Question: I am very new to Python, I searched a lot but I could not find the solution. I want to parse the following xml file to a csv file.
'''
<List>
<item>
<id>5939c5e20d82880efce93933</id>
<sensorEvents>
<sensorEvents>
<avgSped>48.55647532226298</avgSped>
<completed>true</completed>
</sensorEvents>
<sensorEvents>
<avgSped>39.53368357145088</avgSped>
<completed>true</completed>
</sensorEvents>
<sensorEvents>
<avgSped>41.41160105233052</avgSped>
<completed>true</completed>
</sensorEvents>
</sensorEvents>
</item>
.
.
.
.
</List>
'''
The code that I wrote is this:
'''
import xml.etree.ElementTree as ET
import csv
tree = ET.parse("my_xml_file.xml")
root = tree.getroot()
f = open('my_csv_file.csv', 'w')
csvwriter = csv.writer(f)
head = ['ID','avgSped','completed']
csvwriter.writerow(head)
for Item in root.findall('item'):
for Sensorevents in Item.findall('sensorEvents'):
row = []
id_ = Item.find('id').text
row.append(id_)
avgSped_ = Sensorevents.find('sensorEvents').find('avgSped').text
row.append(avgSped_)
completed_ = Sensorevents.find('sensorEvents').find('completed').text
row.append(completed_)
csvwriter.writerow(row)
f.close()
'''
And the result is this:

There are 3 sensorEvents but my code just captures the first one. How can I modify the code to read all of the sensorEvents?
Any help is really appreciated.
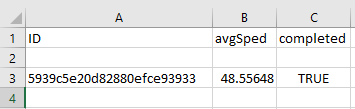
Answer: Since you have a '<sensorEvents>' tag containing 3 '<sensorEvents>', the first '<sensorEvents>' shadows the children '<sensorEvents>' in '<sensorEvents>'.
This means
'''
for Sensorevents in Item.findall('sensorEvents'):
'''
Will loop only once per
'''
<sensorEvents>
<sensorEvents>
<avgSped>48.55647532226298</avgSped>
<completed>true</completed>
</sensorEvents>
<sensorEvents>
<avgSped>39.53368357145088</avgSped>
<completed>true</completed>
</sensorEvents>
<sensorEvents>
<avgSped>41.41160105233052</avgSped>
<completed>true</completed>
</sensorEvents>
</sensorEvents>
'''
Then
'''
avgSped_ = Sensorevents.find('sensorEvents').find('avgSped').text
row.append(avgSped_)
completed_ = Sensorevents.find('sensorEvents').find('completed').text
'''
Gets the data for .
You should try
'''
for Item in root.findall('item'):
for root_Sensorevents in Item.findall('sensorEvents'):
for Sensorevents in root_Sensorevents.findall('sensorEvents'):
...
'''